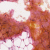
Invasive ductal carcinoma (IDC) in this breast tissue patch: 0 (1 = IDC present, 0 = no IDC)